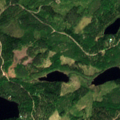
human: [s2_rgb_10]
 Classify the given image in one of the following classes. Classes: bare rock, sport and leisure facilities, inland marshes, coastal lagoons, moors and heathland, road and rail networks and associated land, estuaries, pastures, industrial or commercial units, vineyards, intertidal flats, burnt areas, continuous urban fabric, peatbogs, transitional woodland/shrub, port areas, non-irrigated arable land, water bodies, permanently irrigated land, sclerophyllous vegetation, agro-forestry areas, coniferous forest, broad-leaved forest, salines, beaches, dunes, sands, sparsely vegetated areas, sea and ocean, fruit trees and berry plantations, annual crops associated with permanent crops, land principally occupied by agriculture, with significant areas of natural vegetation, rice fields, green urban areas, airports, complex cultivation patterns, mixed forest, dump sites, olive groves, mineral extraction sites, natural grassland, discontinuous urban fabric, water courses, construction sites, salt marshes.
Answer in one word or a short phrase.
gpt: coniferous forest, mixed forest, water bodies